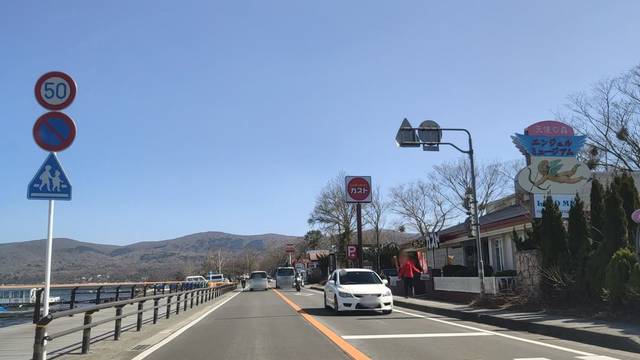
Region: Japan
Coordinates: 35.418, 138.856